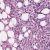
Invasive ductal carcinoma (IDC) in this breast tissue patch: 1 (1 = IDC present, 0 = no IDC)